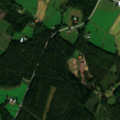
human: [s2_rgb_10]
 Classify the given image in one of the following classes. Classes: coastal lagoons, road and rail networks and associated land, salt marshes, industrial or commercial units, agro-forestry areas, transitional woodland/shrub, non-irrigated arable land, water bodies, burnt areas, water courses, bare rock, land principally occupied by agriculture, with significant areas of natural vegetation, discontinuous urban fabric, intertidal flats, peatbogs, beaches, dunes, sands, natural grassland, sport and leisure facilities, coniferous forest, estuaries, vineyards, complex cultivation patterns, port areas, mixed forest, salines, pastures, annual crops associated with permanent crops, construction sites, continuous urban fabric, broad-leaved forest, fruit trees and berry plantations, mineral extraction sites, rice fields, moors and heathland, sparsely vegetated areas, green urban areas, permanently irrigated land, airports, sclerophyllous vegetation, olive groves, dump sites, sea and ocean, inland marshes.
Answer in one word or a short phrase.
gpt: non-irrigated arable land, land principally occupied by agriculture, with significant areas of natural vegetation, coniferous forest, mixed forest